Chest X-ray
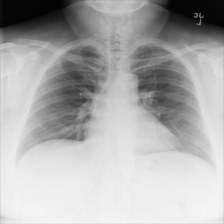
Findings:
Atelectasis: negative
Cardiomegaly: negative
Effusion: negative
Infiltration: negative
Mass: negative
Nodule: negative
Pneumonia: negative
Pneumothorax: negative
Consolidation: negative
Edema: negative
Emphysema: negative
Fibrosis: negative
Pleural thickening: negative
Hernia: negative